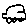
Label: car